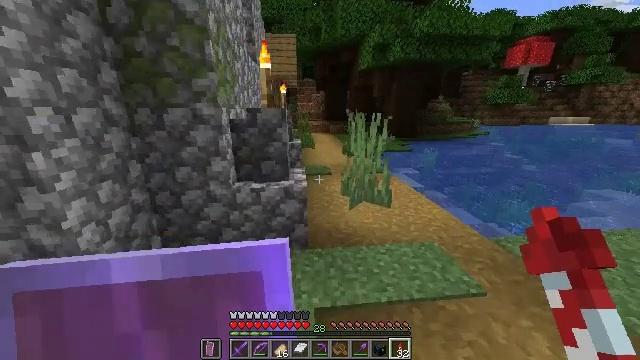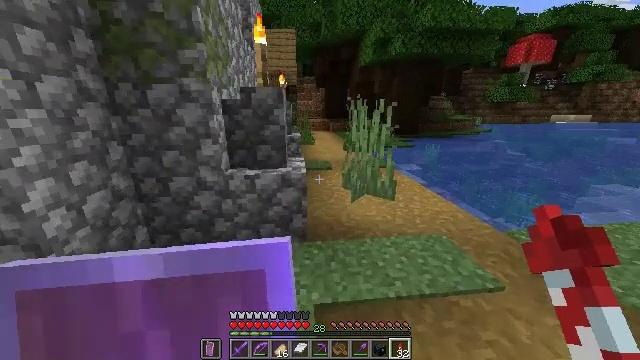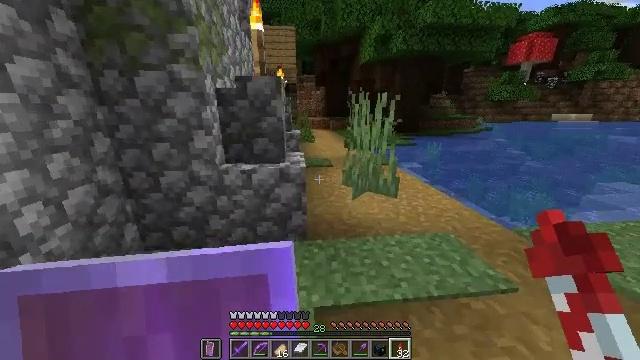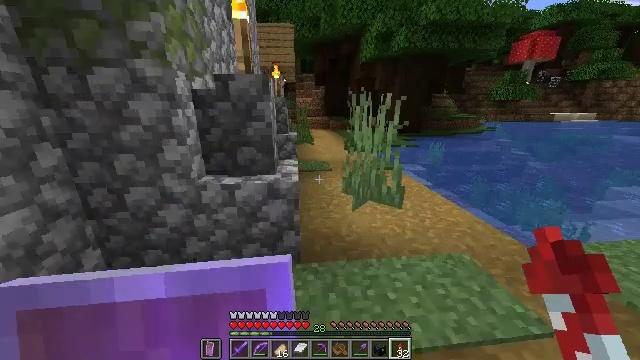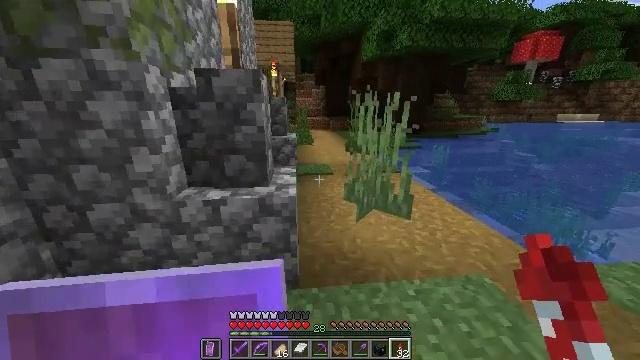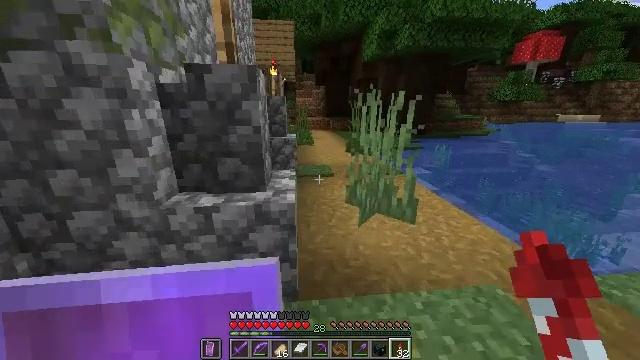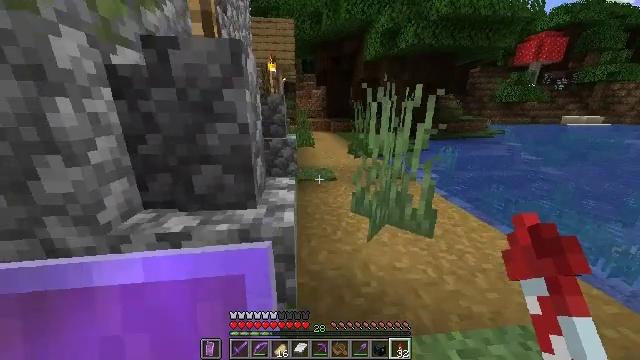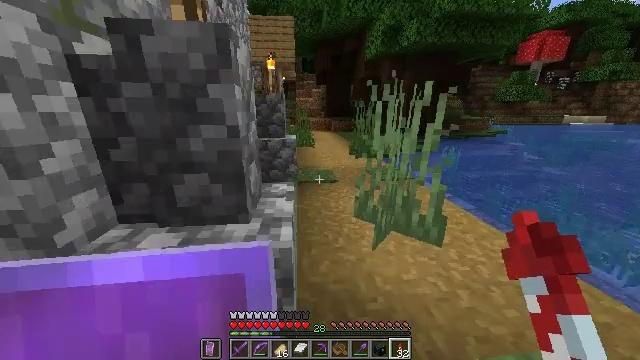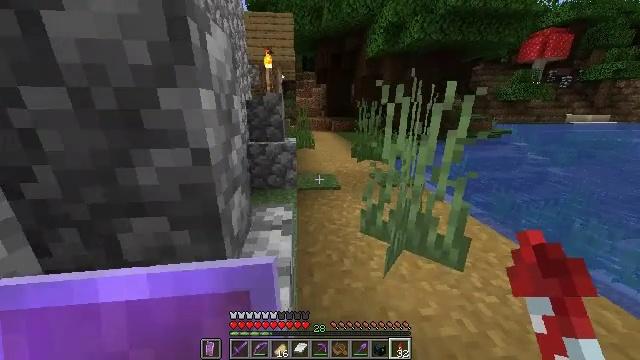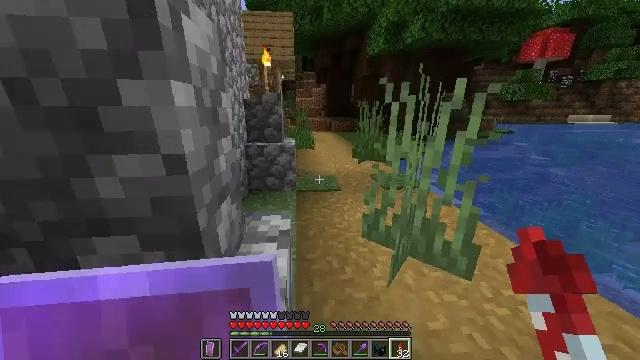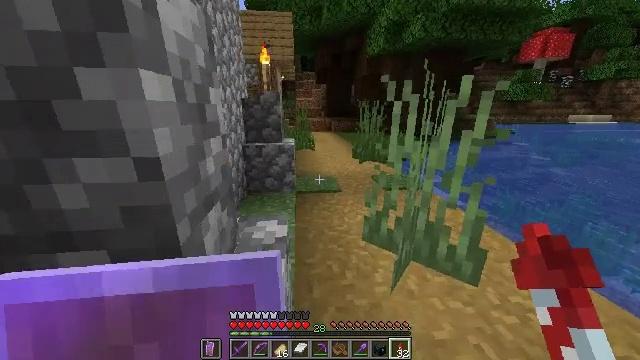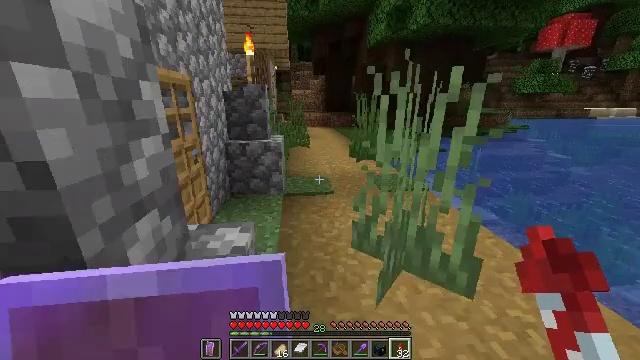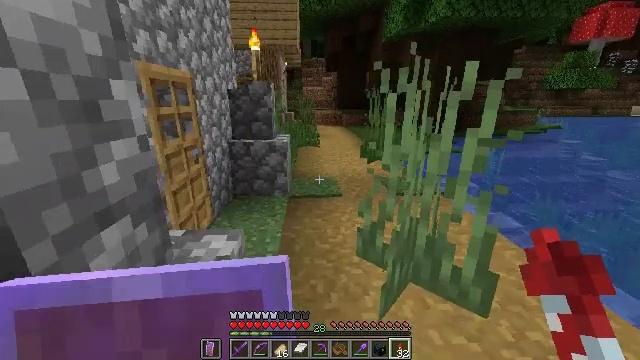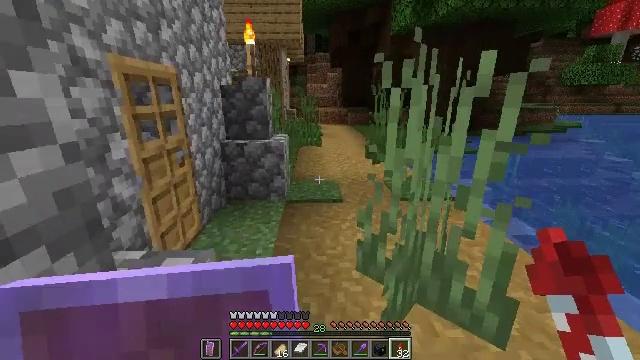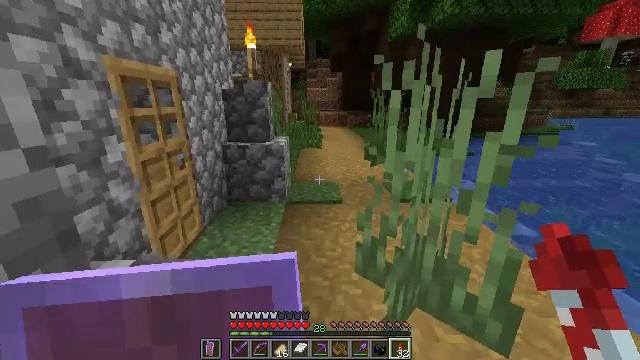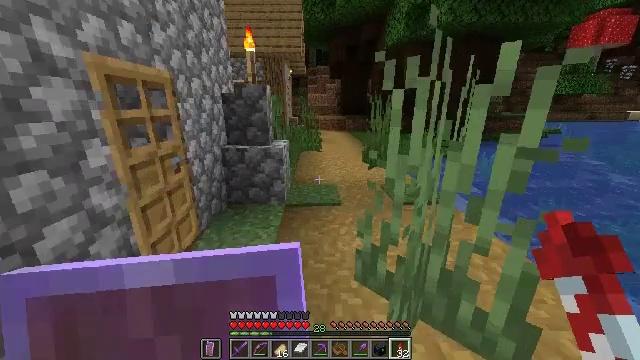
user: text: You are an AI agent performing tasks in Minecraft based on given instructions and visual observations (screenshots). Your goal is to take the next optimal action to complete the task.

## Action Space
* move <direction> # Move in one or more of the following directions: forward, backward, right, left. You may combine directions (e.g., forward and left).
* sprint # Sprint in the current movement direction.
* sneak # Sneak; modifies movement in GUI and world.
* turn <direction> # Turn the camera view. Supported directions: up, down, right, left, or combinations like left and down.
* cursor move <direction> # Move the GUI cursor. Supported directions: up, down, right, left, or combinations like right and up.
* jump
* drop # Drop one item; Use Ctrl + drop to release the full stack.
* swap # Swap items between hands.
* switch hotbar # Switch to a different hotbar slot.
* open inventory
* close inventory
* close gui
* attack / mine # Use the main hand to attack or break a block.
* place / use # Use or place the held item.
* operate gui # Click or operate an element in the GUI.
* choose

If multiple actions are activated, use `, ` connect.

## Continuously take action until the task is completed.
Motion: motion action
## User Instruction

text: Attack the grass path to restore it to dirt.
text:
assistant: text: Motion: move forward and move right, sprint
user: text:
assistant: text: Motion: move forward and move right, sprint
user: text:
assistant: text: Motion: move forward, sprint
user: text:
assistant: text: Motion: move forward, sprint
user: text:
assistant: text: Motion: move forward, sprint
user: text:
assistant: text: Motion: move forward, sprint
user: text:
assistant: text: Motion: move forward, sprint
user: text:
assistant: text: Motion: move forward, sprint
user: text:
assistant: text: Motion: move forward, sprint
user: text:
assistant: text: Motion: move forward and move right, sprint
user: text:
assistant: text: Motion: move forward and move right, sprint
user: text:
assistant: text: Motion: move forward and move right, sprint, turn left
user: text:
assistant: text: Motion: move forward, sprint, turn left
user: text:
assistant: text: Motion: move forward, sprint
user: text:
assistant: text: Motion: move forward, sprint
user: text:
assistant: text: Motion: move forward, sprint
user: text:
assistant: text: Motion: move forward, sprint
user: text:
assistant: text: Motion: move forward, sprint
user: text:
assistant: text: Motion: move forward, sprint
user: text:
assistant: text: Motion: move forward, sprint
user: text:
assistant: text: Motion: move forward, sprint
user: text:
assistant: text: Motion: move forward, sprint
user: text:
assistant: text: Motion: move forward, sprint
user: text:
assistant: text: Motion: move forward, sprint
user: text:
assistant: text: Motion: move forward, sprint
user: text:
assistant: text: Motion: move forward, sprint
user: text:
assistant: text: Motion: move forward, sprint
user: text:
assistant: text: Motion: move forward, sprint
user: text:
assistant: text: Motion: move forward, sprint
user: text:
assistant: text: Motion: move forward, sprint